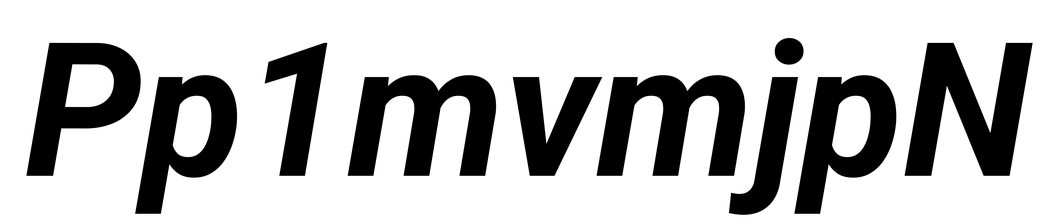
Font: Roboto-Italic_Bold_Italic